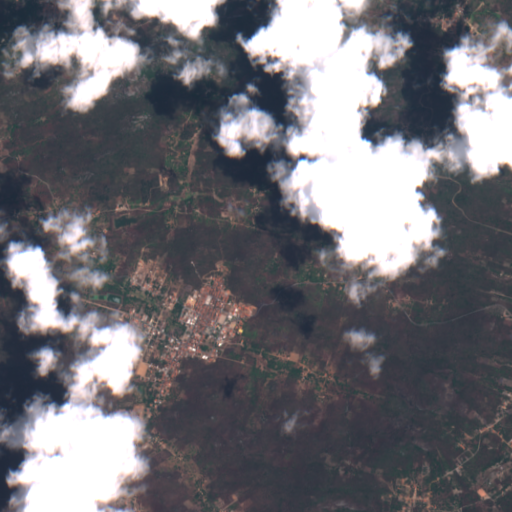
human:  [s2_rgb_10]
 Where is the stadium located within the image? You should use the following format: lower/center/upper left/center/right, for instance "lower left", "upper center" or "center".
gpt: The stadium is located in the center of the image.
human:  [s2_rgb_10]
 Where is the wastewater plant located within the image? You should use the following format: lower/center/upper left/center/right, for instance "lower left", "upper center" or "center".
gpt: The wastewater plant is located in the center left of the image.
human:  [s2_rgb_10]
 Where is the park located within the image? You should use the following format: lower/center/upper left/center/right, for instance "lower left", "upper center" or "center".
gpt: There is no park in the image.